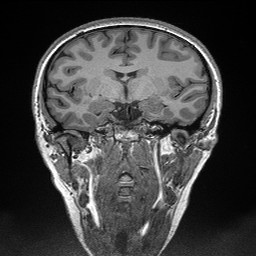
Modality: T1w
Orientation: sagittal
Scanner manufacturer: siemens
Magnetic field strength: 3 T
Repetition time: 2.3 s
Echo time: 0.00298 s